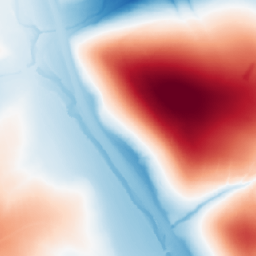
Category: trend_removal
Decomposition family: polynomial_high
Decomposition parameters: degree: 6
Upsampling method: nearest
Upsampling parameters: scale: 4
Upsampling scale: 4